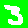
Digit: 3